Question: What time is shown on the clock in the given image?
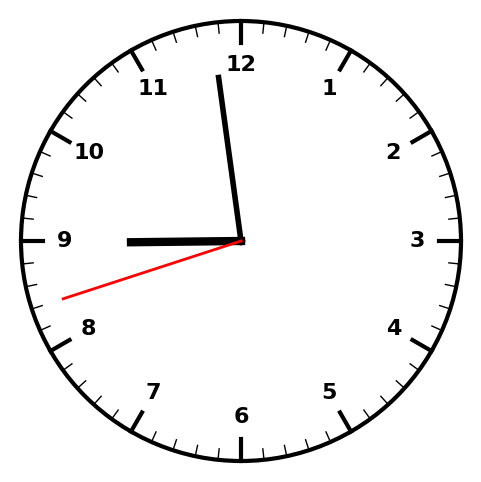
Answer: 08:58:42